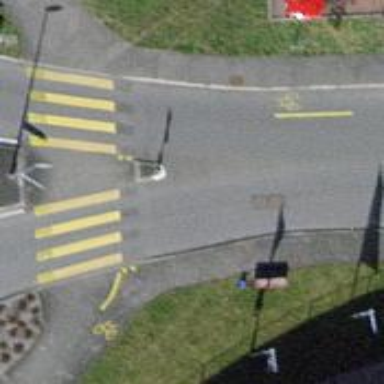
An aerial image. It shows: Asphalt cycleway with unmarked crossing. There is crossing island present on the cycleway.